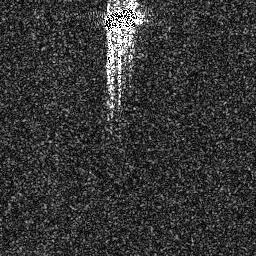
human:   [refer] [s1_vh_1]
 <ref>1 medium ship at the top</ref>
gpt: <box>[[39, 1, 55, 12, 0]]</box>